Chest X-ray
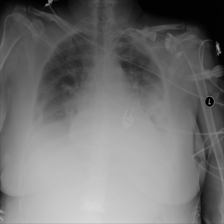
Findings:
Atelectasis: negative
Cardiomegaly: negative
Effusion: positive
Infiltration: negative
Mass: negative
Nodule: negative
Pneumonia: negative
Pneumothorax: negative
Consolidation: negative
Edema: negative
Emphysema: negative
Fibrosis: negative
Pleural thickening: negative
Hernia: negative